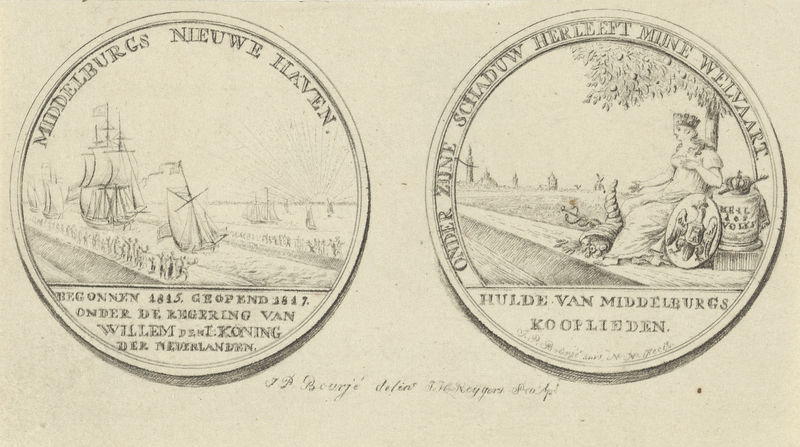
Titel: Munten met betrekking tot Middelburg
Künstler: Johannes Hubertus Reygers
Standort: Amsterdam
Institution: Rijksmuseum
Schlagwörter: crowd, crown, king, people, white, black, dress, gold, gray, grey, sitting, woman, two, fruit, tree, boat, netherlands, ship, water, sun, grass, light, river, path, road, drawing, bird, sketch, eagle, writing, boats, mast, sail, flag, flags, leaves, design, harbor, harbour, circles, coin, shield, ships, horn, dutch, sunrise, medal, sails, text, serpent, snake, mine, coins, sailboat, queen, canal, zepter, crowns, haven, willem, sides, shipp, cheering, currency, onder zune, onder, middelburgs, nieuwe, pornucopia, 1815, middelburg, harvor, commemorative